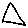
Label: triangle